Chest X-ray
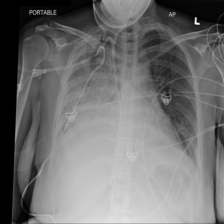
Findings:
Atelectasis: positive
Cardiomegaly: negative
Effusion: negative
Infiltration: negative
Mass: negative
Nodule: negative
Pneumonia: negative
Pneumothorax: negative
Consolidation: positive
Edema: negative
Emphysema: negative
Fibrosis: negative
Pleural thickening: negative
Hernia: negative